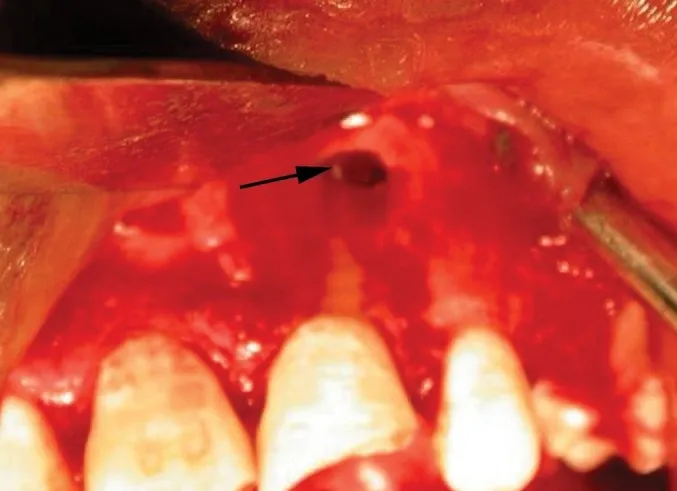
Photograph showing surgical exposure of the cystic
lesion of 21. Root apex and extruded gutta percha can be seen
in cystic cavity (black arrow).
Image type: medical_photograph (other_medical_photograph)